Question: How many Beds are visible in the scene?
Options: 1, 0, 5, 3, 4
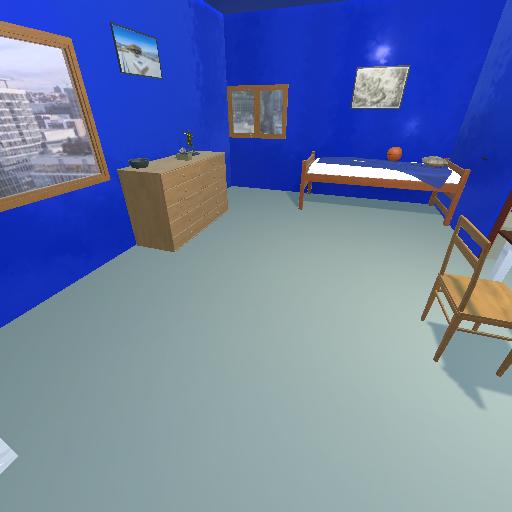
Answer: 1